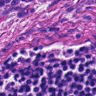
Metastatic tissue present: yes